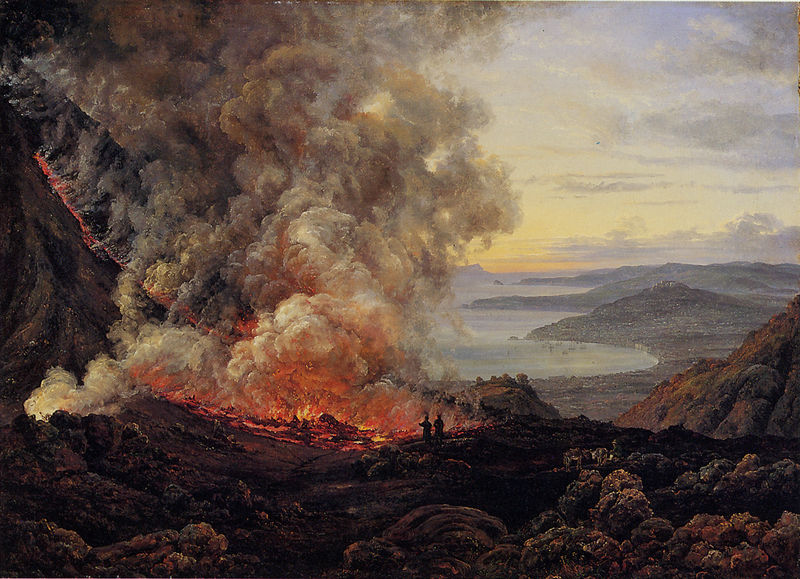
Titel: Vesuv-Ausbruch
Künstler: Johan Christian Clausen Dahl
Standort: København
Institution: Statens Museum for Kunst
Schlagwörter: baum, berg, blau, blätter, felsen, feuer, gemälde, gestein, himmel, laub, meer, schatten, wasser, weiß, wolken, bäume, fluss, gelb, grün, landschaft, menschen, see, ufer, abend, braun, grau, licht, männer, orange, schwarz, rot, tiere, wolke, mensch, stehen, stein, steine, schauen, dämmerung, erde, ferne, horizont, hügel, natur, sonnenaufgang, busch, büsche, einsam, gebüsch, gewässer, qualm, rauch, sonne, boden, insel, realismus, personen, pflanzen, tal, wald, boote, esel, küste, schiffe, strand, italien, zwei, beobachten, zuschauer, abhang, berge, fels, gebirge, hang, hitze, formen, nebel, sonnenuntergang, geröll, friedrich, romantik, beobachter, brand, dampf, erhaben, wetter, wild, zerstörung, woken, bucht, burg, brennen, flammen, glut, lava, lodern, verbrannt, vulkan, waldbrand, felsig, viel, gestalten, betrachten, lac, struktur, anglais, gesträuch, rauchwolke, reisende, ciel, paysage, peinture, asche, üfer, gewölk, ausbruch, zerklüftet, lagune, vesuv, vulkanausbruch, mittelmeer, steigen, montagne, sizilien, incendie, halbinsel, neapel, menschne, nuage, schwefel, nebelschwaden, sublim, turner, ätna, feu, mer, weltuntergang, krater, constable, magma, basalt, russ, hommes, naturschauspiel, lavastrom, fumée, erstarrt, wabern, lawa, formationen, kap, naturspektakel, abseits, bildungsreise, casper, campania, volcan, vesuve, abgekühlt, abgekühöt, auf eine art romantisch, brandstelle, feuerstrom, kraterrand, wilson, rive, +see, vesuvius, rives, île, etna